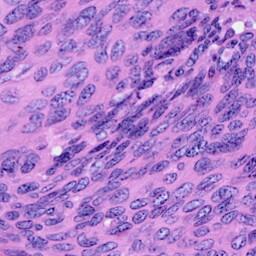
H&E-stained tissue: Cervix